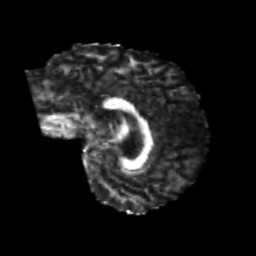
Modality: FA
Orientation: sagittal
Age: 24
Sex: male
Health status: healthy
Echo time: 0.074 s